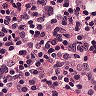
Metastatic tissue present: no